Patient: sex M, age 45
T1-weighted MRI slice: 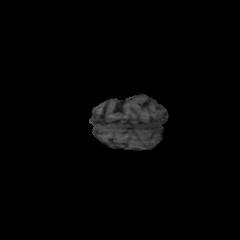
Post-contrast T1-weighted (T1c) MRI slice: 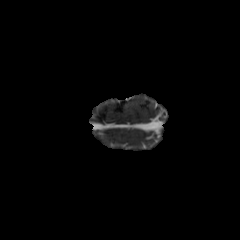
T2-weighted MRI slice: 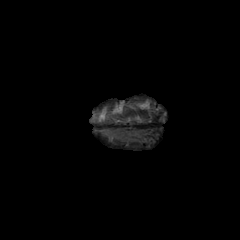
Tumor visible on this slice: no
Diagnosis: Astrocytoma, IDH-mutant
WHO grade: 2